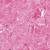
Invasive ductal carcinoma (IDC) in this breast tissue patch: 0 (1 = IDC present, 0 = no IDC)